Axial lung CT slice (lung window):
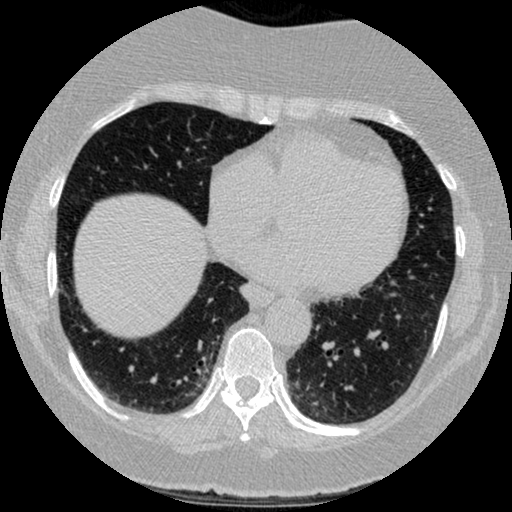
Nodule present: no